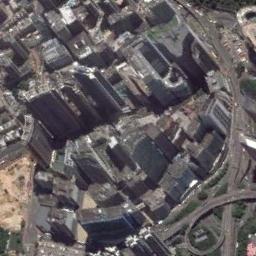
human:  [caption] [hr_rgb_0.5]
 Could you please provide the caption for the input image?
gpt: The commercial area is consist of many tall buildings next to the overpass .

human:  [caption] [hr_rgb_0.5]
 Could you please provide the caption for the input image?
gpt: There are many cars on the road beside the building .

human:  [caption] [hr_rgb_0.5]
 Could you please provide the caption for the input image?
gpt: In a business district there are many buildings of different heights and heights and several roads with many cars and some trees .

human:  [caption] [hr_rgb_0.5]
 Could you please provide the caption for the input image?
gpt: A dense commercial area has lots of buildings of different heights and some roads go through the commercial area while an overpass is next to the commercial area .

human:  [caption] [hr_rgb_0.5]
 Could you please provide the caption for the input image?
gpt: There are many black buildings arranged irregularly on a commercial area .